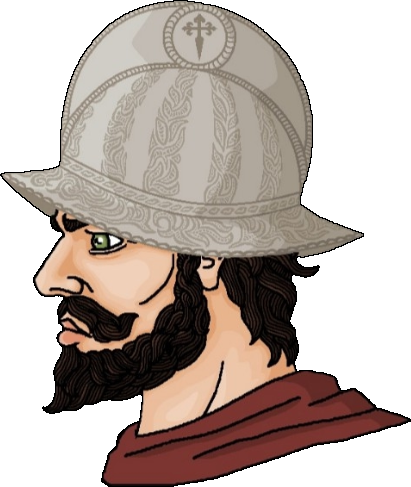
Label: 4_Yes_Chad